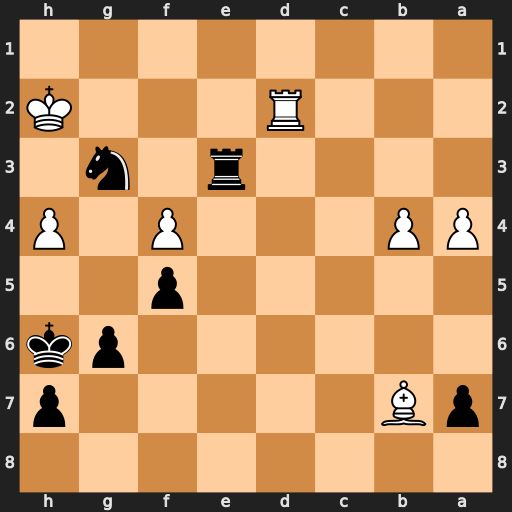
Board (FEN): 8/pB5p/6pk/5p2/PP3P1P/4r1n1/3R3K/8
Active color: b
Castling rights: -
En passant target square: -
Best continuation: Nf1+ Kg2 Nxd2